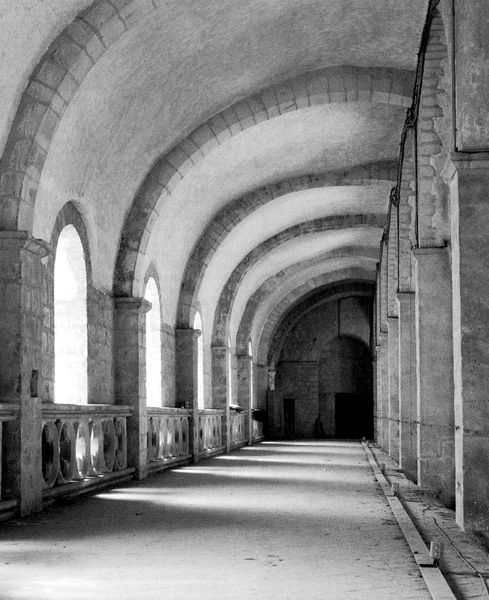
Titel: Ehemalige Benediktinerabtei Jumièges in der Nähe von Rouen
Standort: (F Normandie) (EU - F - Normandie)
Schlagwörter: schatten, fenster, licht, pfeiler, säulen, tür, gebäude, architektur, brüstung, kirche, innen, hof, rundbogen, detail, geländer, tor, galerie, foto, fotografie, photographie, bögen, gang, umgang, gewölbe, kirch, kloster, balustrade, rippen, schwarz-weiß, halbrund, seitenschiff, rundbögen, romanik, chor, tpr, grat, rosetten, kreuzgang, tonnengewölbe, romanisch, rundgang, ganz, schranken, steub, festener